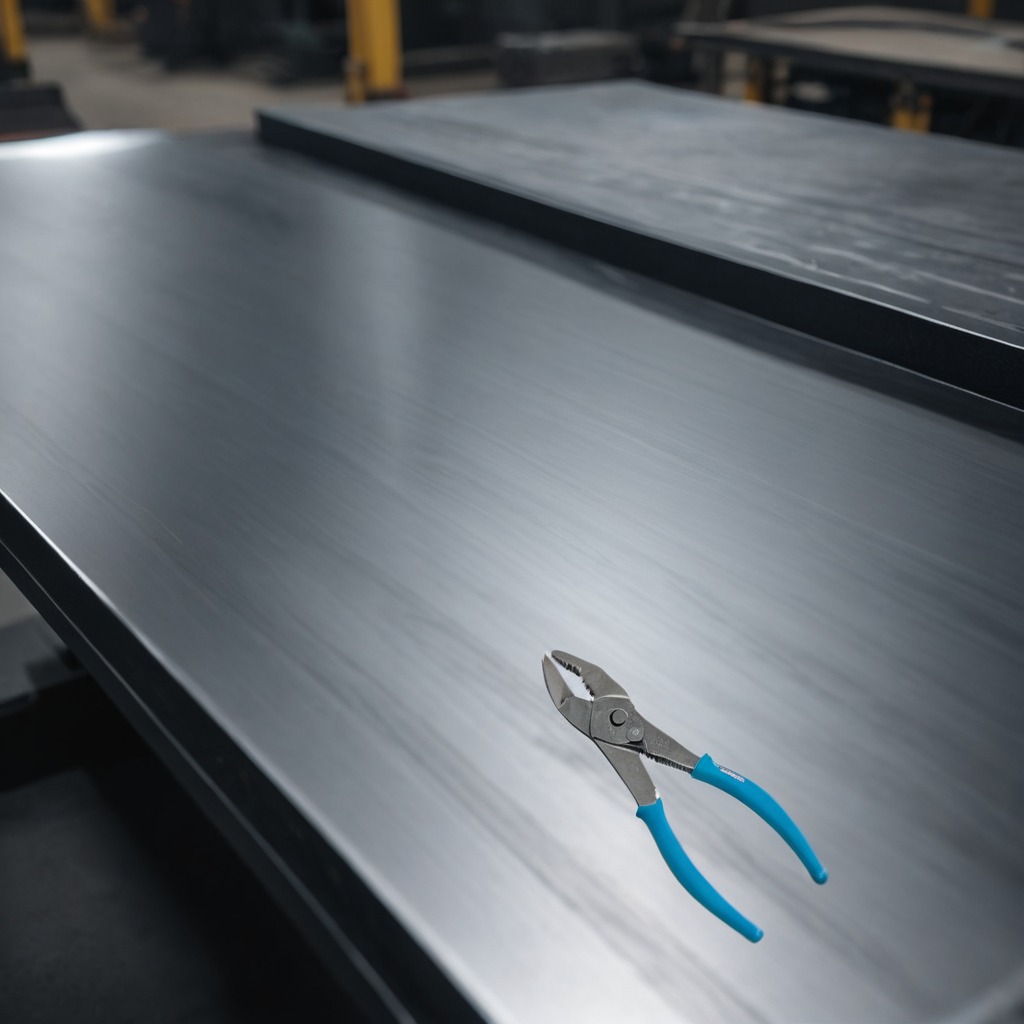
A plier is lying on a cold steel table in a mining workshop.